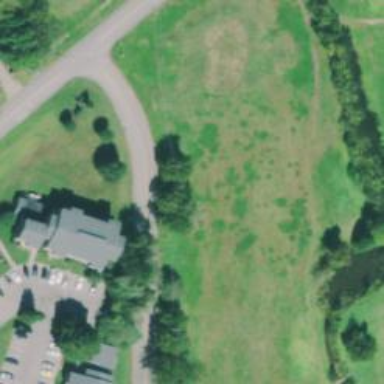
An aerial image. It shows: Golf hole.